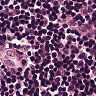
Metastatic tissue present: no